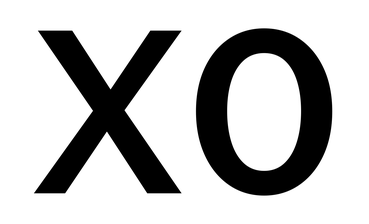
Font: InstrumentSans_SemiBold